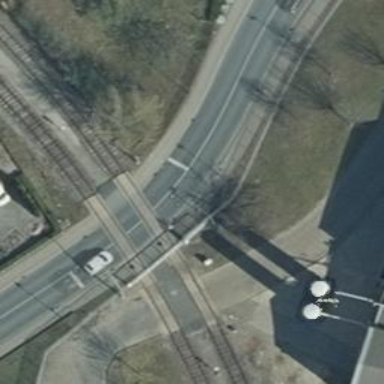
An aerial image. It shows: Level crossing along the railway.